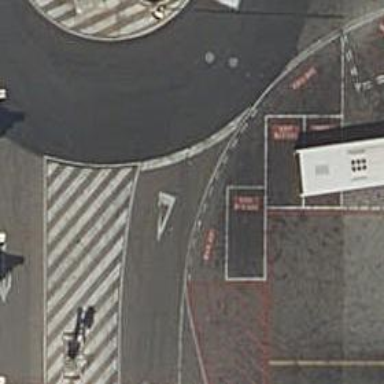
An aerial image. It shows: Road with "give way" sign.